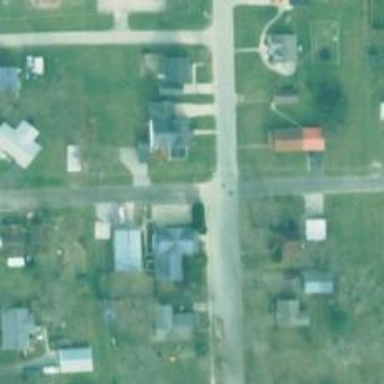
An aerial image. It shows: Residential road.